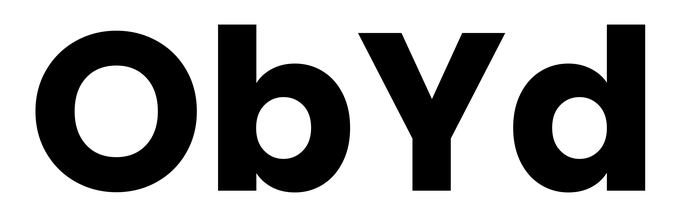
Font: Poppins-Bold